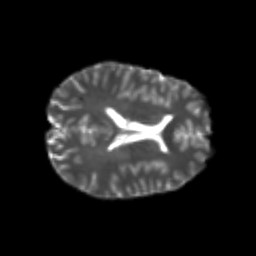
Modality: T2w
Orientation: axial
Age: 26
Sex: male
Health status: healthy
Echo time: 0.074 s